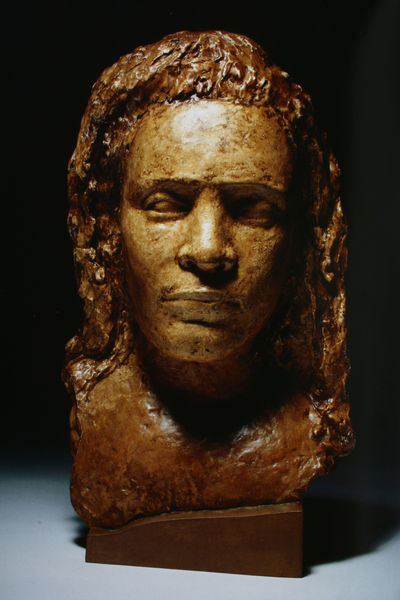
Titel: Masque d'une femme, Frauenmaske
Künstler: Paul Gauguin
Standort: Genf
Institution: Privatsammlung
Schlagwörter: blau, dunkel, haut, kopf, mann, schatten, ocker, braun, frau, frisur, grau, haar, hintergrund, holz, licht, mund, nase, schwarz, stirn, blick, beige, alt, jung, augen, gesicht, lang, mensch, sockel, tot, bildnis, hals, portrait, porträt, auge, gold, haare, lange haare, augenbrauen, frontal, kinn, kontrast, lippen, locken, schräg, schulter, schultern, keramik, skulptur, statue, ton, wangen, wellen, modell, afrika, beleuchtung, wild, face, hair, modern, nose, detail, schmal, brauen, büste, glanz, glänzend, metall, brown, bronze, plastik, wange, geschlossen, abbild, gauguin, foto, fotografie, photographie, neger, schwarze, belichtung, maske, kupfer, hohe stirn, schnitzerei, photo, jüngling, lieder, wangenknochen, junger mann, afrikaner, african, farbfoto, antik, man, stone, head, eyes, male, bust, fotographie, shadow, chin, mouth, abdruck, gebrannt, modelliert, curls, primitiv, sculpture, geschnitzt, fotografi, gewellt, strähnen, totenmaske, haarsträhnen, human, neck, indianer, ureinwohner, nraun, lips, long hair, simple, cool, cheek, afrikanisch, indio, frauenkopf, relief, augenlieder, nasenwurzel, negroid, langhaarig, forehead, nade, rasta, afro, base, wulstig, portraitbüste, dicke lippen, naase, fotopraphie, curly hair, haircut, brows, clay, carved, rapper, shaddow, coarse